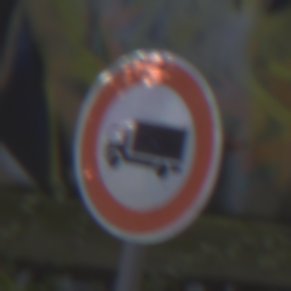
Verkehrszeichen: VerbotFuerKraftfahrzeugeUeberDreiKommaFuenfTonnen
Umgebung: Outdoor, Urban
Tageszeit: MorningAfternoon
Wetter: PartlyCloudy
Licht: Natural
Jahreszeit: NotSpecified
Kontrast: LowContrast